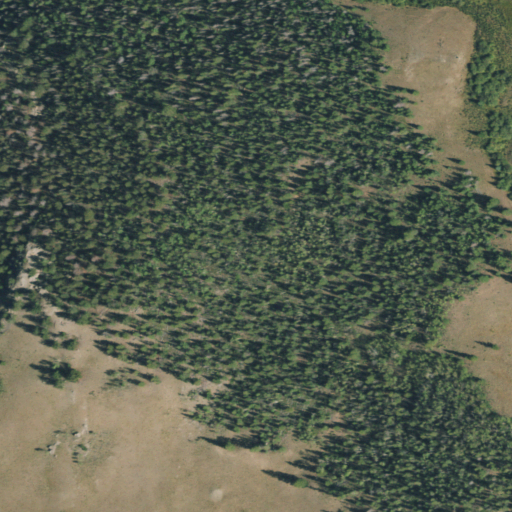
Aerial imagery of plain(s) in Colorado named Monchego Park containing evergreen forest, deciduous forest, shrub, herbaceous wetlands, and grassland